Field crop: tomato
Growth stage: 2
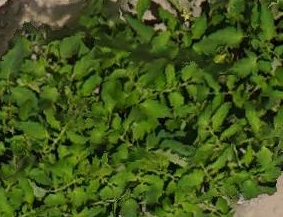
Species: tomato